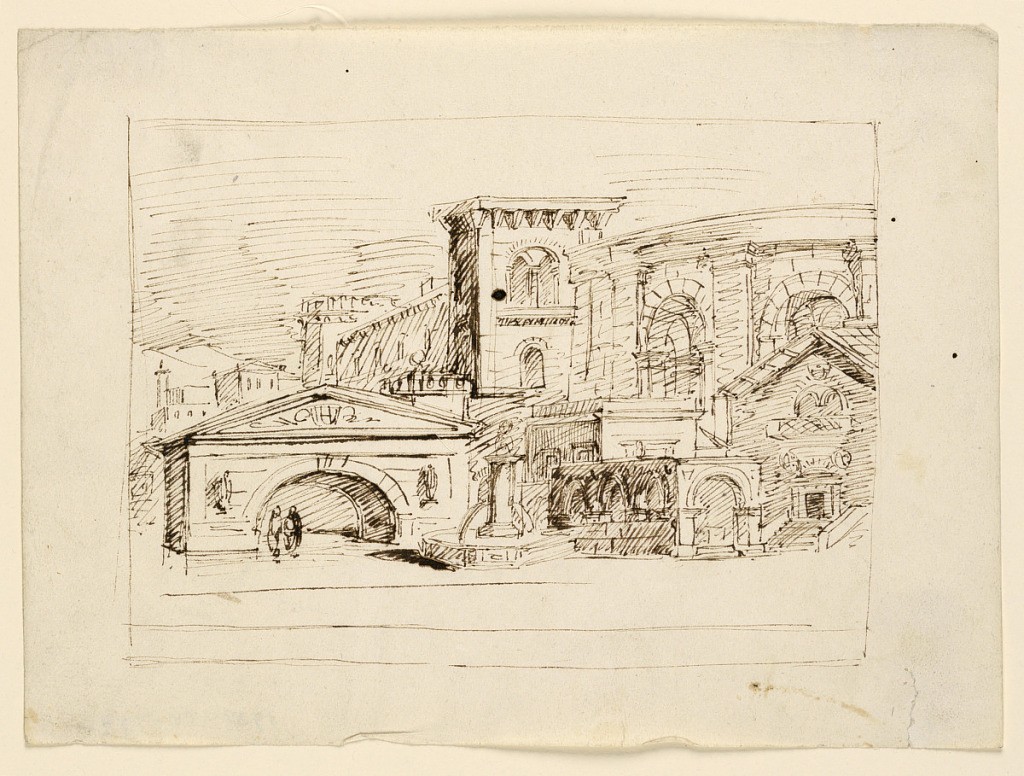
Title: Stage Design, Antique Buildings
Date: late 18th century
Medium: Pen and brown ink on paper
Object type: Drawing
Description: Horizontal rectangle. Conglomeration of antique buildings, fountain in foreground, two figures at left.